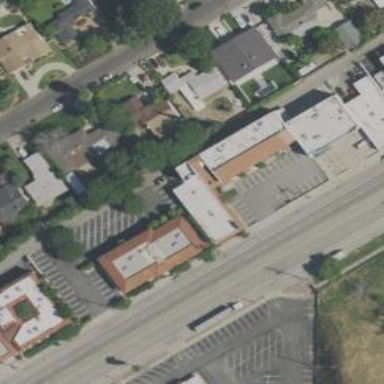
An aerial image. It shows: Commercial building.